Field crop: maize
Growth stage: 2
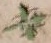
Species: atriplex